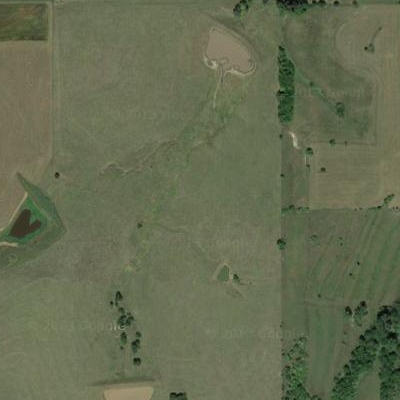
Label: aGrass